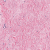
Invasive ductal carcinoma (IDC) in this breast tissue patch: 0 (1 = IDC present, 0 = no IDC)